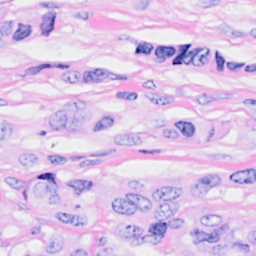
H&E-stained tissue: Breast